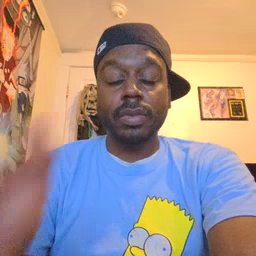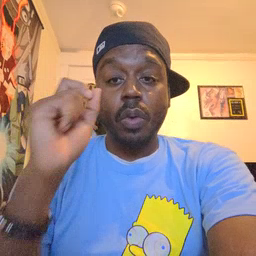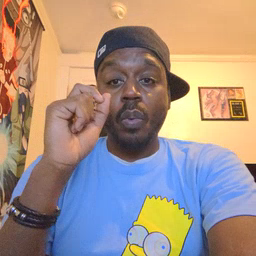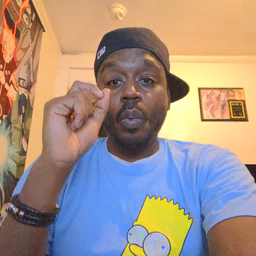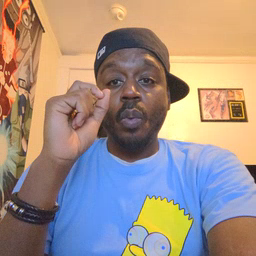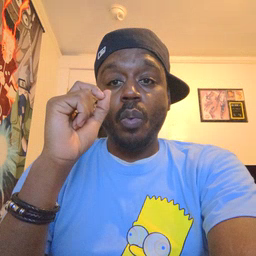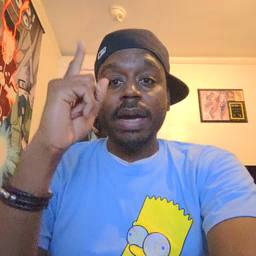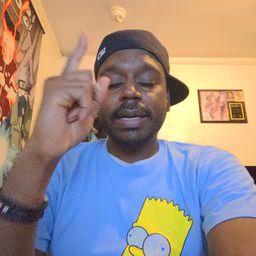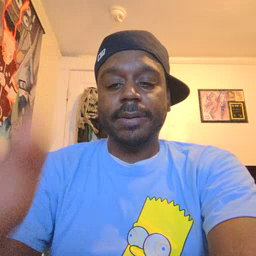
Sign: wake